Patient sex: M
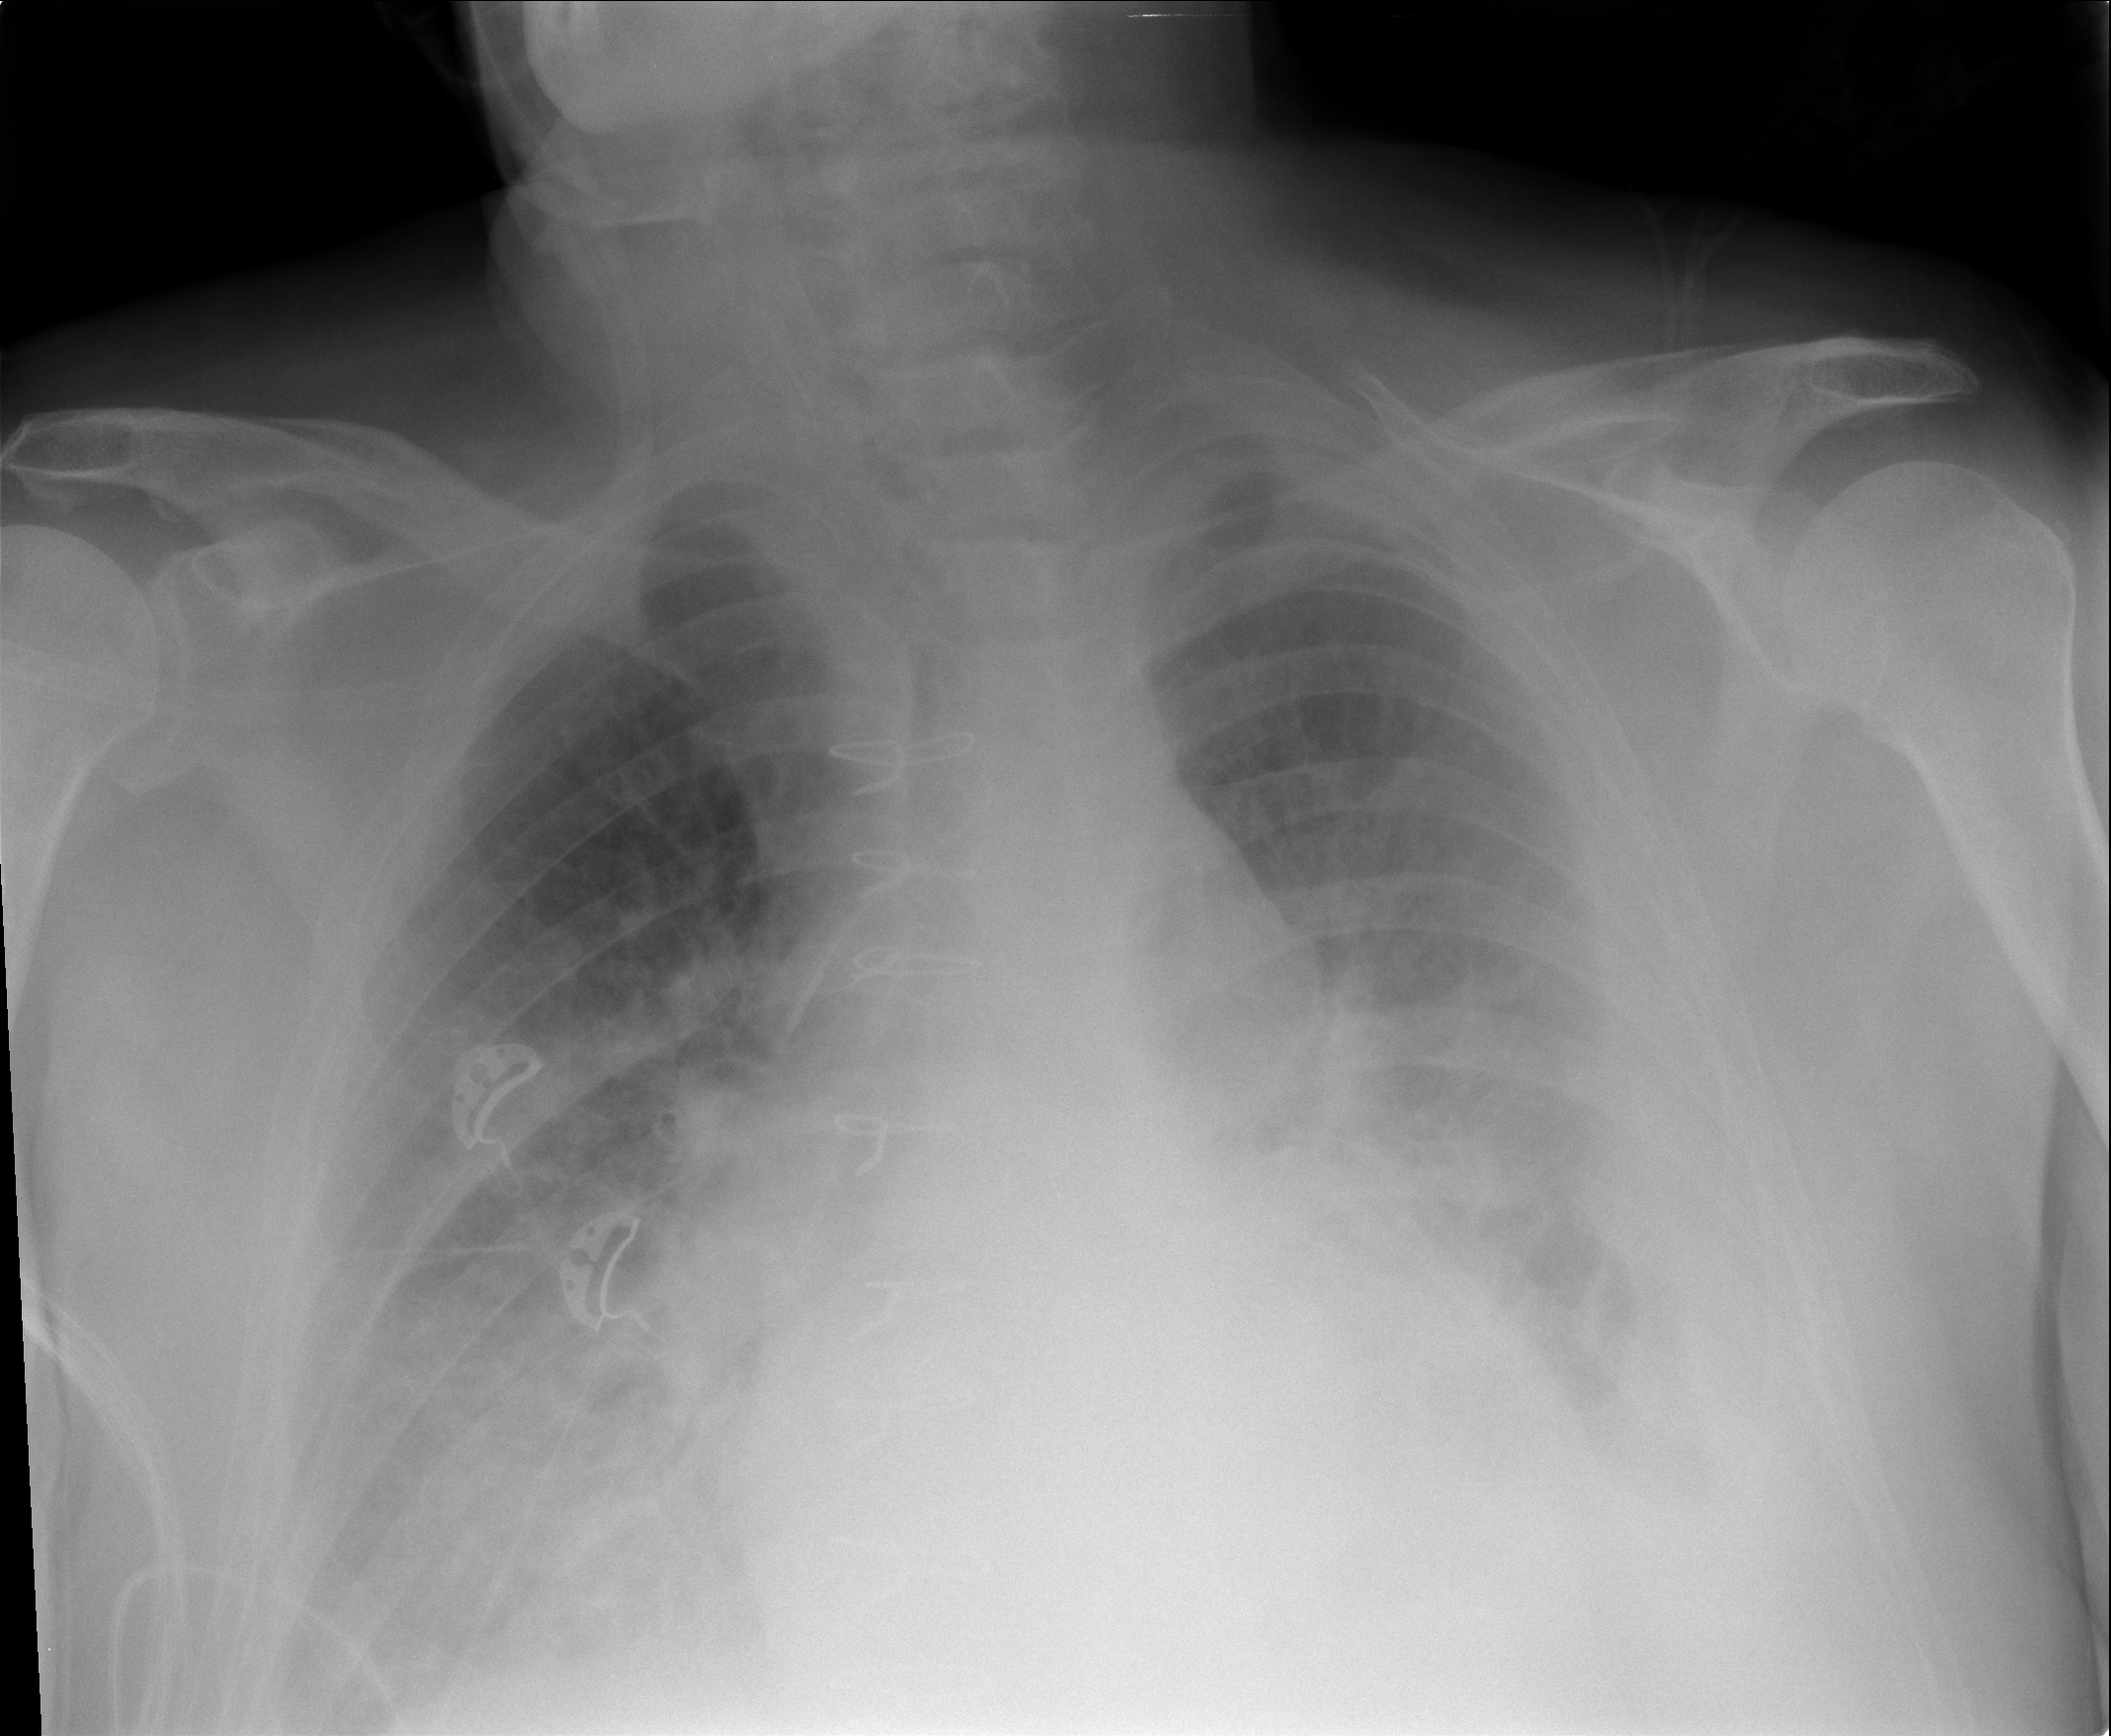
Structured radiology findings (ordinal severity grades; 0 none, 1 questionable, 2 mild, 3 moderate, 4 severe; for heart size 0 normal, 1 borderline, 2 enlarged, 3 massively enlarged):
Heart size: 2
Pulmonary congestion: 3
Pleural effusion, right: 2
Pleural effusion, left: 3
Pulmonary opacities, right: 3
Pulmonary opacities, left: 2
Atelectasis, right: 3
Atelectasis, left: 3